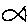
Label: fish